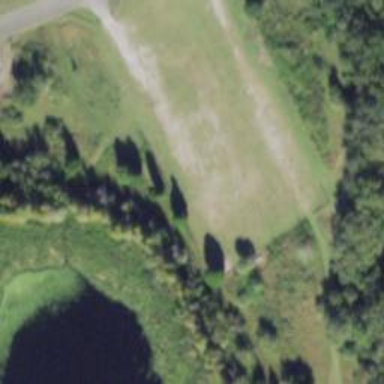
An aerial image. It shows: Parking area with grass surface.